Interaction volume radius: 10 \u00c5
Interaction volume height: 15 \u00c5
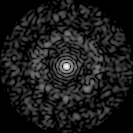
Disorder parameter: 0.8617